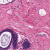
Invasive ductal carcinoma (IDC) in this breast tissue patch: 0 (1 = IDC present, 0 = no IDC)